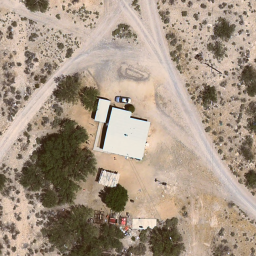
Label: sparseresidential